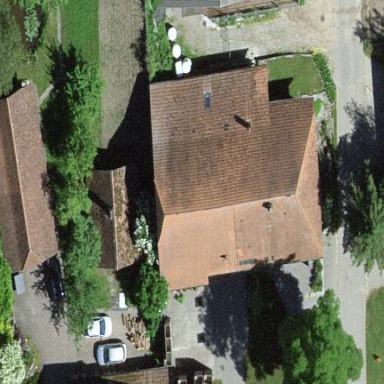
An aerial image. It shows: Farm building.